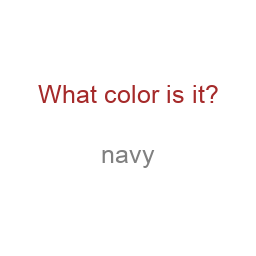
Color: gray
Color name shown: navy
Background color: white
Question text color: brown